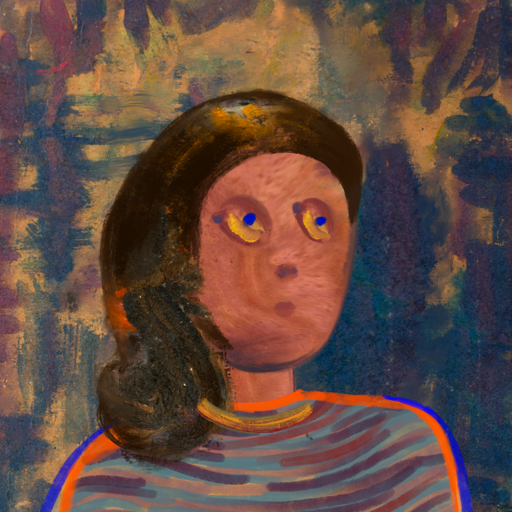
Background: InTheSun, Head And Neck Side: Mother_And_Son_Mother, Face Side: Mother_And_Son_Son, Bust: Experience, Hair Side: Gypsy_Queen, Head Accessory: Blank, Second Necklace: Blank, Necklace: Mother_And_Son_Son, Baby: Blank